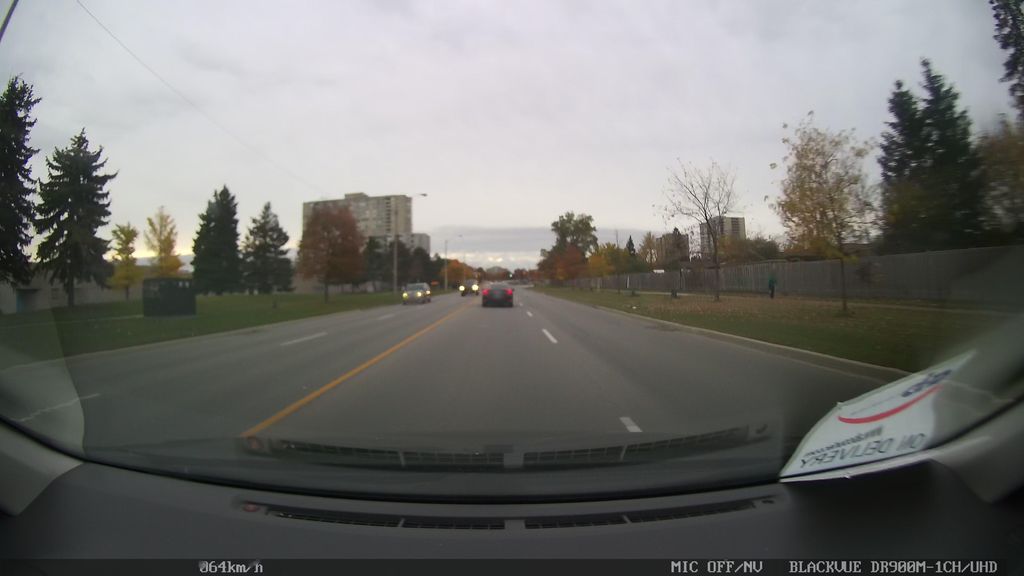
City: toronto